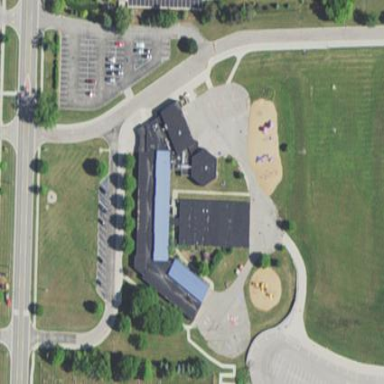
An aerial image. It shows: School building.